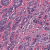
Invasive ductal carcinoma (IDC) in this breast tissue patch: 1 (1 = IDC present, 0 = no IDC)